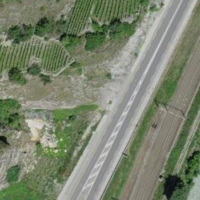
EUNIS habitat code: 50
Species observed at this site:
Opuntia humifusa